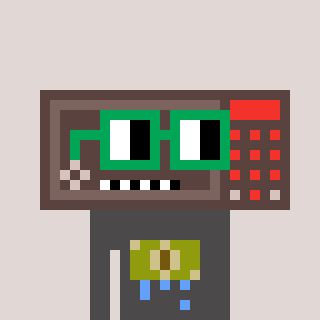
a pixel art character with square green glasses, a wallsafe-shaped head and a grayscale-colored body on a warm background